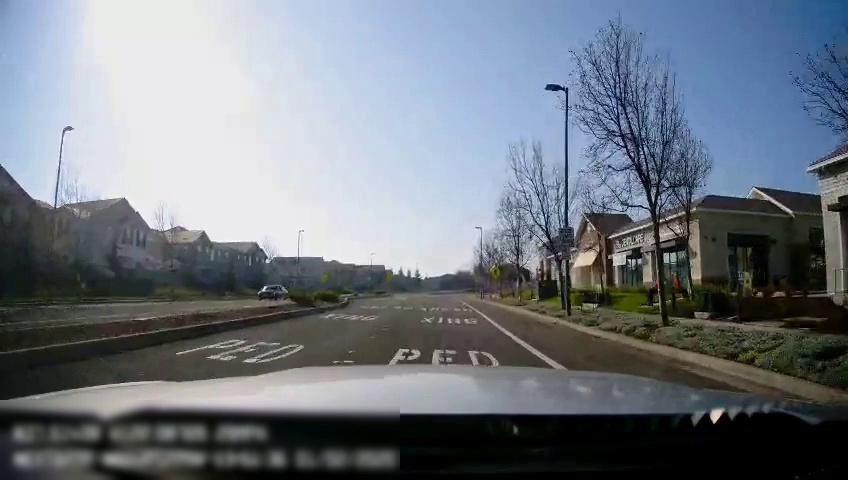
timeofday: Day
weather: Sunny
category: Drivable Space
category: Drivable Space
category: Vehicles | Car
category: Lanes | Alternate Lane
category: Traffic | Signs
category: Traffic | Signs